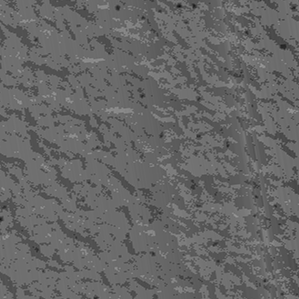
Label: frost